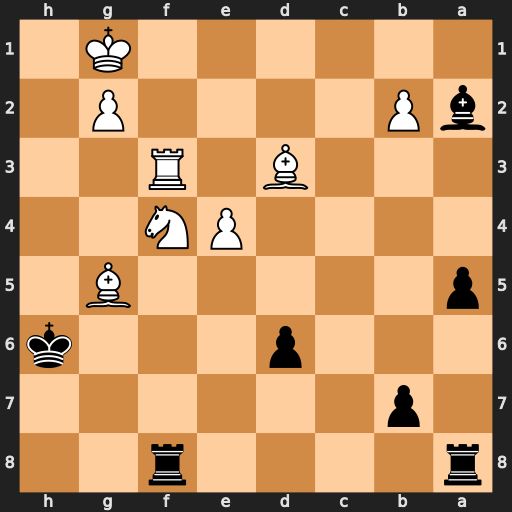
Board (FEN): r4r2/1p6/3p3k/p5B1/4PN2/3B1R2/bP4P1/6K1
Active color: b
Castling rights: -
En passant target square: -
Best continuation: Kxg5